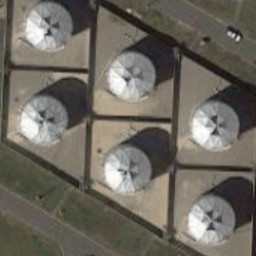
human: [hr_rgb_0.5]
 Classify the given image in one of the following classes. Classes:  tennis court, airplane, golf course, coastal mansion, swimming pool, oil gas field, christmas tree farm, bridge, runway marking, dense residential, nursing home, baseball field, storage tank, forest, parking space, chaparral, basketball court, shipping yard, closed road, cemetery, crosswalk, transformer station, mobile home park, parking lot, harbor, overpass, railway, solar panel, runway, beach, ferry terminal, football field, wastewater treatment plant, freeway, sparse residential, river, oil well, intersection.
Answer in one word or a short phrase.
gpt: storage tank